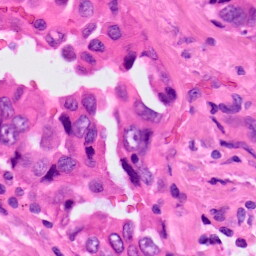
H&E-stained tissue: Lung